高三 · 组合数学
黑白两种颜色的正六边形地砖按如图所示的规律排成若干个图案:

第 1 个

第2个

第3个

则第 $n$ 个图案中有白色地砖 \$ \qquad \$块.
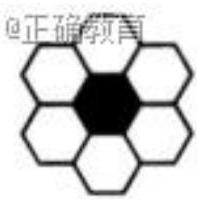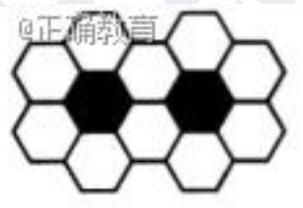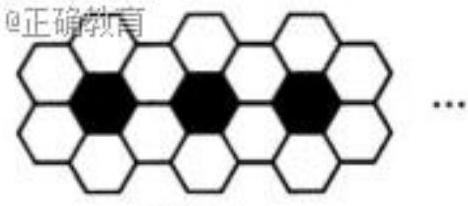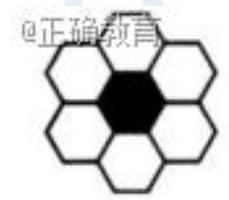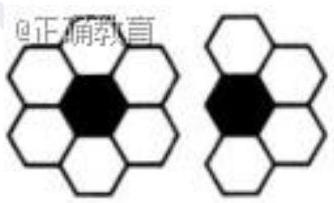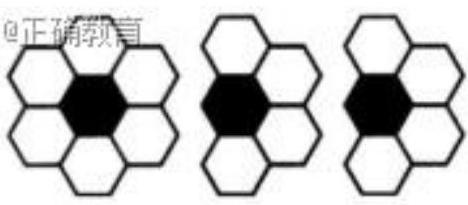
答案: $(4 \mathrm{n}+2)$

解析：把这个图形按如下规律分解(如图)

我们发现正六边形的个数实际是一个以 7 为首项, 5 为公差的等差数列, 故 ${ }^{a_{n}}=7+5(n-1)=5 n+2$,第 $n$ 个图案中黑色地砖有 $n$ 块,于是白色地砖数目为 $a_{n}-n=4 n+2$.

第1个

第2个

第3个

7.答案：假设三个内角都小于 $60^{\circ}$

解析：命题的否命题

8.答案: 证明: (1)要证: $\sqrt{a+6}+\sqrt{a+7}>\sqrt{a+8}+\sqrt{a+5}$

只需证: $(\sqrt{a+6}+\sqrt{a+7})^{2}>(\sqrt{a+8}+\sqrt{a+5})^{2}$
只需证: $2 a+13+2 \sqrt{(a+6)(a+7)}>2 a+13+2 \sqrt{(a+8)(a+5)}$

只需证: $\sqrt{(a+6)(a+7)}>\sqrt{(a+8)(a+5)}$

只需证: $a^{2}+13 a+42>a^{2}+13 a+40$

只需证: $42>40$

而 $42>40$ 显然成立, 所以原不等式得证.

(2)假设结论不成立, 即 ${ }^{a+\frac{1}{b} \text { 与 } b+\frac{1}{a}}$ 都小于 2,

则 $a+\frac{1}{b}+b+\frac{1}{a}<2+2=4$

而由基本不等式, $a+\frac{1}{a} \geq 2, b+\frac{1}{b} \geq 2$ ，

$\therefore a+\frac{1}{b}+b+\frac{1}{a}=a+\frac{1}{a}+b+\frac{1}{b} \geq 2+2=4$ 与(1)式矛盾,

所以假设不成立, 原命题成立.

解析: 答案: $(4 \mathrm{n}+2)$

解析：把这个图形按如下规律分解(如图)

我们发现正六边形的个数实际是一个以 7 为首项, 5 为公差的等差数列, 故 ${ }^{a_{n}}=7+5(n-1)=5 n+2$,第 $n$ 个图案中黑色地砖有 $n$ 块,于是白色地砖数目为 $a_{n}-n=4 n+2$.

第1个

第2个

第3个

7.答案：假设三个内角都小于 $60^{\circ}$

解析：命题的否命题

8.答案: 证明: (1)要证: $\sqrt{a+6}+\sqrt{a+7}>\sqrt{a+8}+\sqrt{a+5}$

只需证: $(\sqrt{a+6}+\sqrt{a+7})^{2}>(\sqrt{a+8}+\sqrt{a+5})^{2}$
只需证: $2 a+13+2 \sqrt{(a+6)(a+7)}>2 a+13+2 \sqrt{(a+8)(a+5)}$

只需证: $\sqrt{(a+6)(a+7)}>\sqrt{(a+8)(a+5)}$

只需证: $a^{2}+13 a+42>a^{2}+13 a+40$

只需证: $42>40$

而 $42>40$ 显然成立, 所以原不等式得证.

(2)假设结论不成立, 即 ${ }^{a+\frac{1}{b} \text { 与 } b+\frac{1}{a}}$ 都小于 2,

则 $a+\frac{1}{b}+b+\frac{1}{a}<2+2=4$

而由基本不等式, $a+\frac{1}{a} \geq 2, b+\frac{1}{b} \geq 2$ ，

$\therefore a+\frac{1}{b}+b+\frac{1}{a}=a+\frac{1}{a}+b+\frac{1}{b} \geq 2+2=4$ 与(1)式矛盾,

所以假设不成立, 原命题成立.
微信扫码, 打开小程序, 手机查阅, 随时随地找资源!!!

微信扫码, 打开小程序, 手机查阅, 随时随地找资源!!!